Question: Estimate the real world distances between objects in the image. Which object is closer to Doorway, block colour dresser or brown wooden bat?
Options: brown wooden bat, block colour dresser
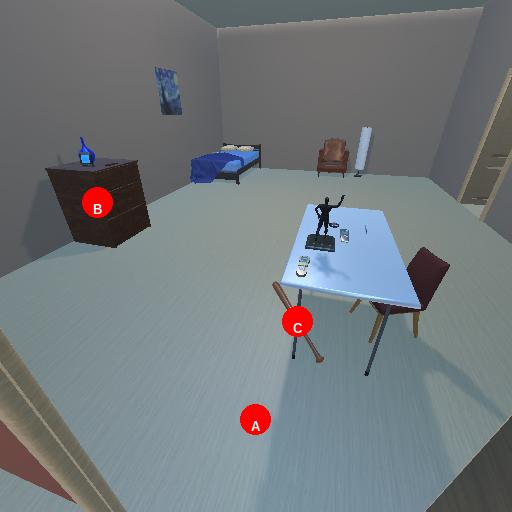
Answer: brown wooden bat